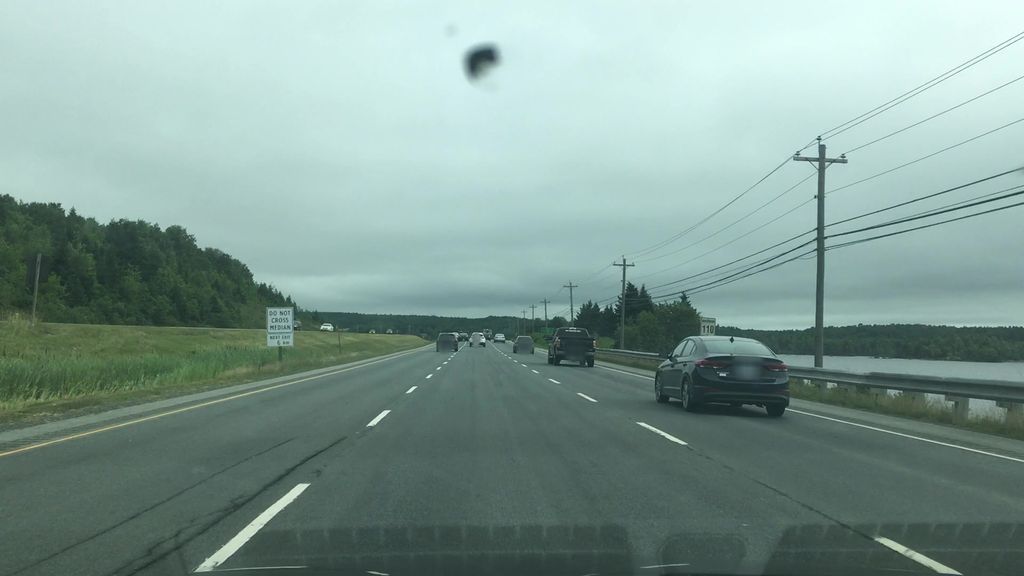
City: halifax